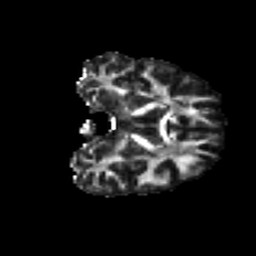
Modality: FA
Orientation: coronal
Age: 52
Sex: female
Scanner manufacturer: ge
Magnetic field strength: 3 T
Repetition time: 7.8 s
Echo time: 0.0606 s